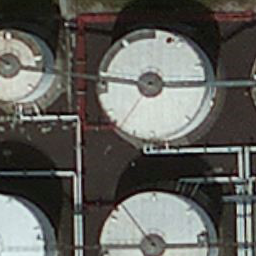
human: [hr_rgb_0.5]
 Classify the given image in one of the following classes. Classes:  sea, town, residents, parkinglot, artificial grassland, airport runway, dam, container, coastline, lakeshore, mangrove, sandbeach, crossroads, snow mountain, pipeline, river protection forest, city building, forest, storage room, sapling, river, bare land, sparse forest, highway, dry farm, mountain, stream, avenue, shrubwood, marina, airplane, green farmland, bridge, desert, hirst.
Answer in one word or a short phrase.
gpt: storage room